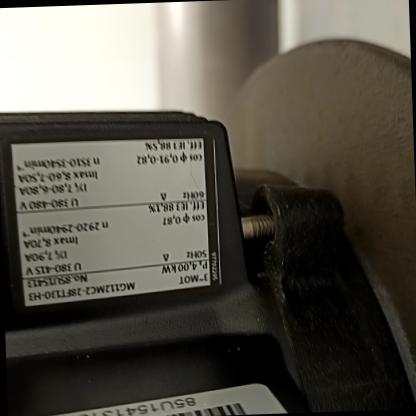
Klasa: tabliczka-znamionowa